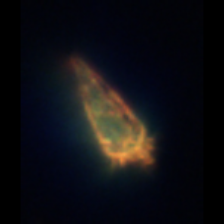
Taxon: Ciliates
Group: Other